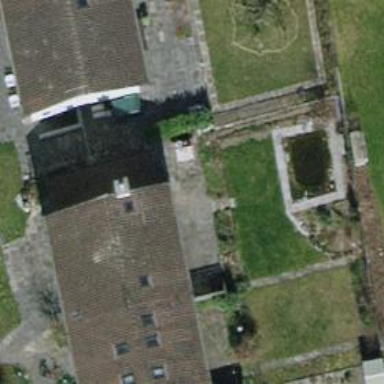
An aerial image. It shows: Building with tiled roof.